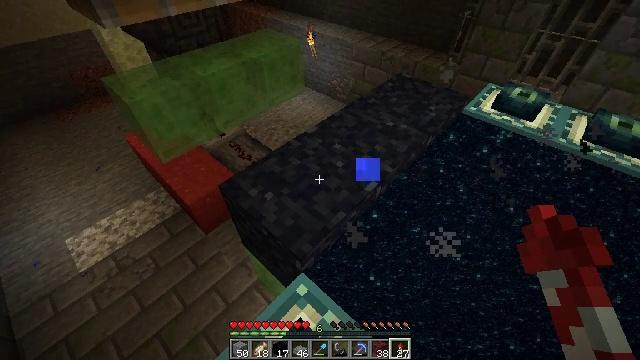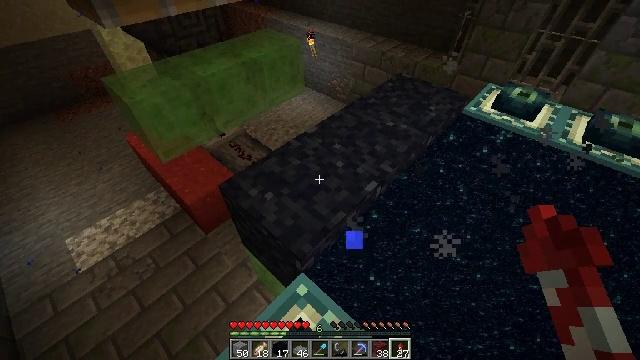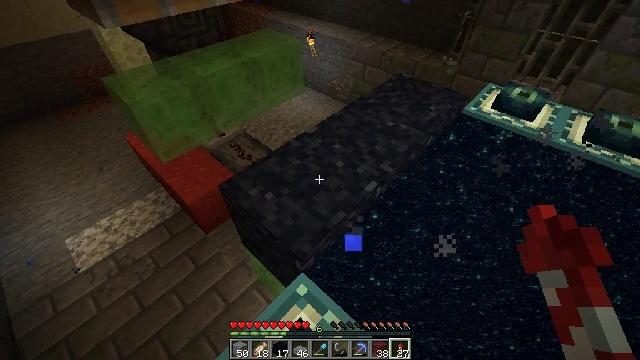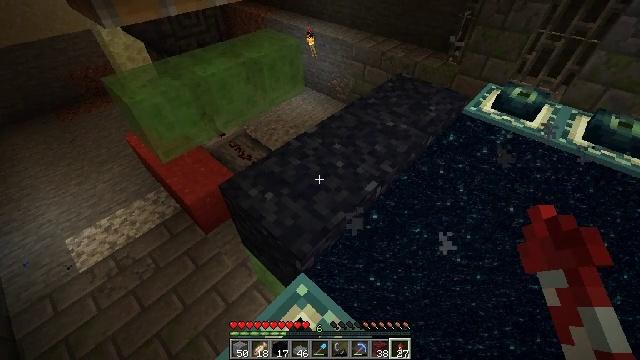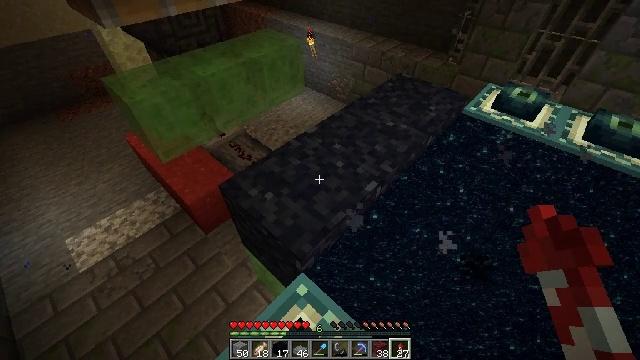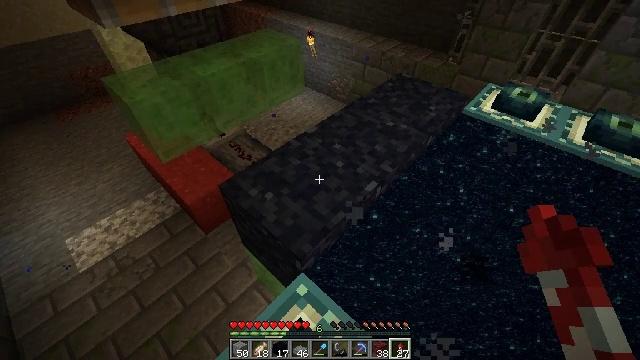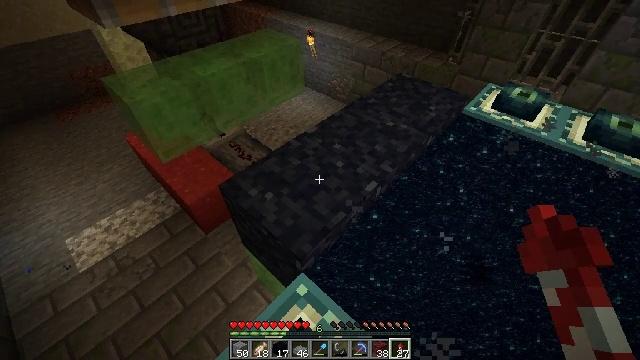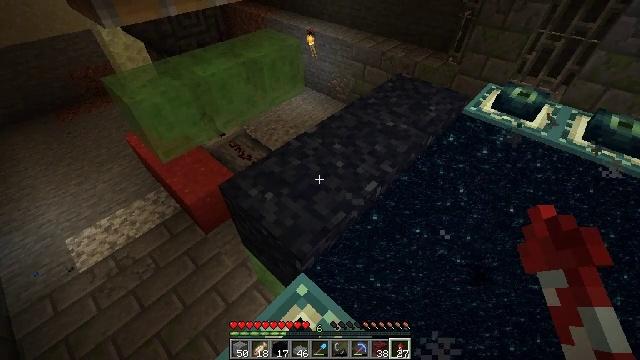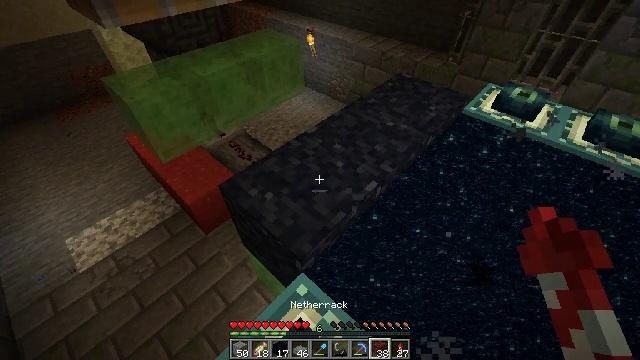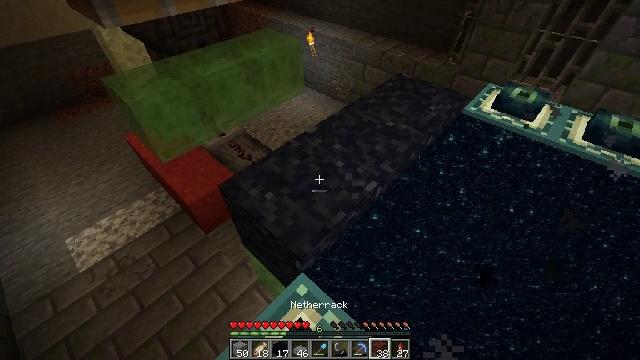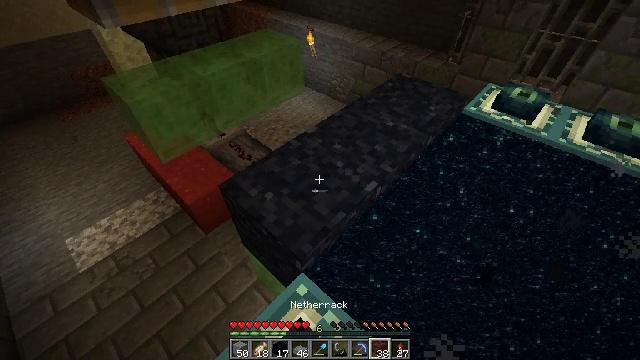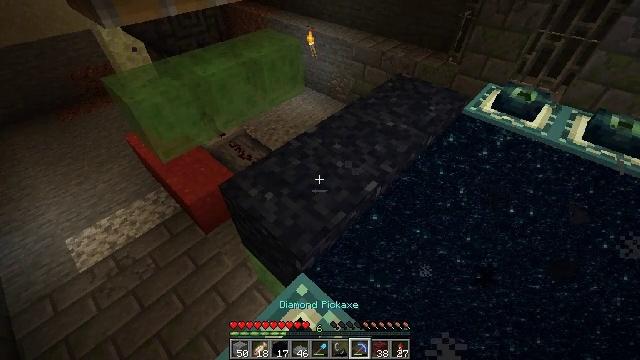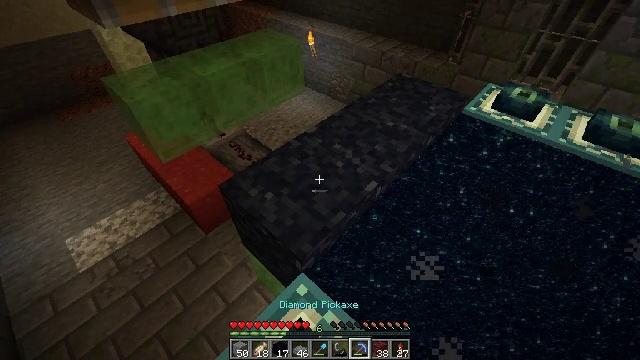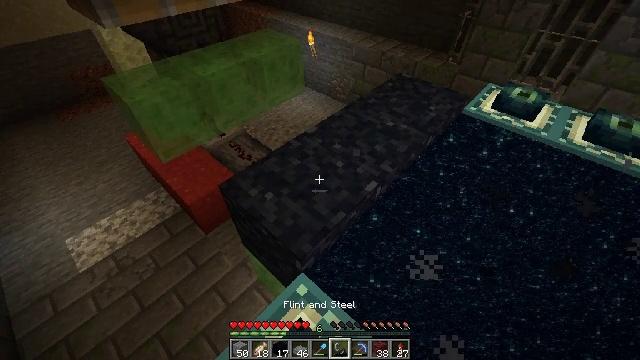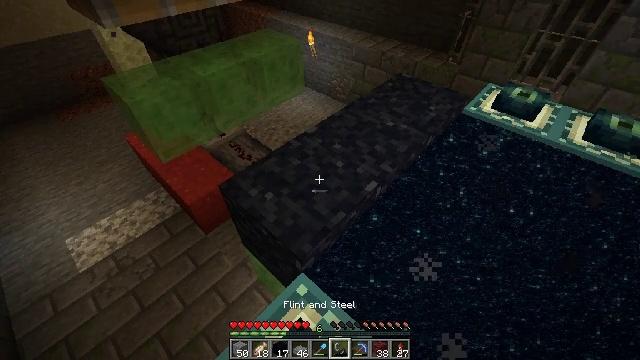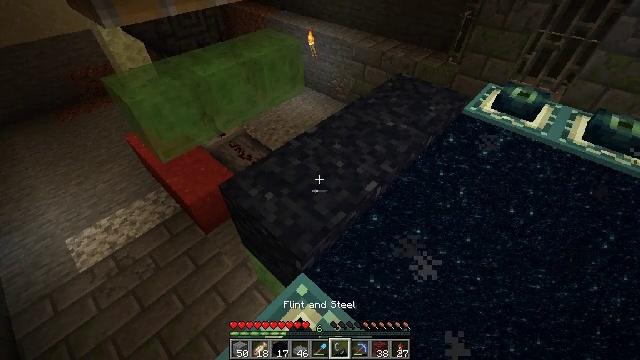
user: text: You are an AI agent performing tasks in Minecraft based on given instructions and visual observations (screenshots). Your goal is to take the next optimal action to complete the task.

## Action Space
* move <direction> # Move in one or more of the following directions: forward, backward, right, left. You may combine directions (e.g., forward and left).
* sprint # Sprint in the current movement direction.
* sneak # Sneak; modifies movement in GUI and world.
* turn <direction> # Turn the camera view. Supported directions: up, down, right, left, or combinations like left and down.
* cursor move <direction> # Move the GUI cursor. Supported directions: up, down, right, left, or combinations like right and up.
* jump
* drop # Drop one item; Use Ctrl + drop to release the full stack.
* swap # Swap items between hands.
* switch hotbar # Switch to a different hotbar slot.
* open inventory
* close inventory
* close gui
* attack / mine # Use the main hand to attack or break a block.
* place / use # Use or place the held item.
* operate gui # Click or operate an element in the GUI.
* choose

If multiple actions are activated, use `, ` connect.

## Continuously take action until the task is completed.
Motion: motion action
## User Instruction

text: Left click to mine black concrete powder.
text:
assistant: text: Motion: no_op
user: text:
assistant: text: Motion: no_op
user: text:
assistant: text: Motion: no_op
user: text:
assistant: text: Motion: no_op
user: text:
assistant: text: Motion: no_op
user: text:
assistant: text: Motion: no_op
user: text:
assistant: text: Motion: no_op
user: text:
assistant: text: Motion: no_op
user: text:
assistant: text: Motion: no_op
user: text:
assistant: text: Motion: no_op
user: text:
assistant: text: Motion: no_op
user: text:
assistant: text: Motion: no_op
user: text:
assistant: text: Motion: no_op
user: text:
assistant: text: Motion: no_op
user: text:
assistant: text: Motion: no_op
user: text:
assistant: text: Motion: no_op
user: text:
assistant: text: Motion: no_op
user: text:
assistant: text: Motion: no_op
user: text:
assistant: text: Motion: no_op
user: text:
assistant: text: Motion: no_op
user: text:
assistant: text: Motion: no_op
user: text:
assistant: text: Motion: no_op
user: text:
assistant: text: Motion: no_op
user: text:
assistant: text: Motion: no_op
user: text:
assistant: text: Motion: move forward
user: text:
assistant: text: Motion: move forward and move left
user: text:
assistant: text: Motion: move forward and move left
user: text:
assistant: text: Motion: no_op
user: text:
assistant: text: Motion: turn right
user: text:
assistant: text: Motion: turn right